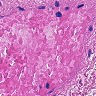
Metastatic tissue present: no